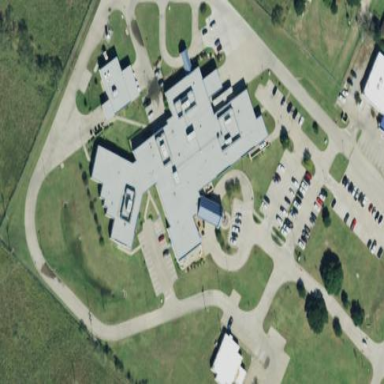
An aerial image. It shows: Healthcare facility identified as hospital.